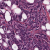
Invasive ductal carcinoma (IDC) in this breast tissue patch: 1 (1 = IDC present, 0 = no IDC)